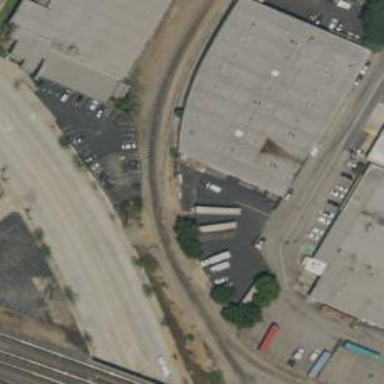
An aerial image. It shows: Rail spur service.